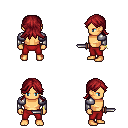
a pixel art fantasy rpg character, male body template, human, tanned skin, steel arm armor, red pants, brunette loose hair, bracelets, dagger, four views (front, back, left, right), 2x2 character sprite sheet, small pixel art, hard edges, no anti-aliasing